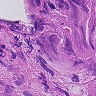
Metastatic tissue present: yes